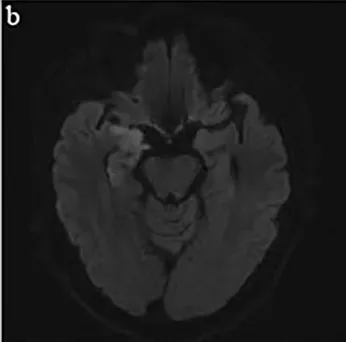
Serial MRI brain showing development of encephalitis and serial PET/CT demonstrating the patient's durable response to immunotherapy. (B) MRI brain October 29, 2020 shows new T2/FLAIR hyperintensity in the right medial temporal lobes.
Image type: radiology (mri)